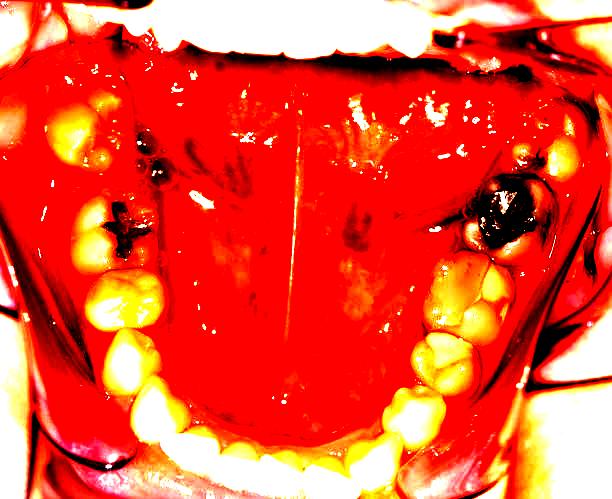
Condition: Gingivitis